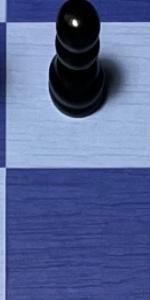
Label: Empty